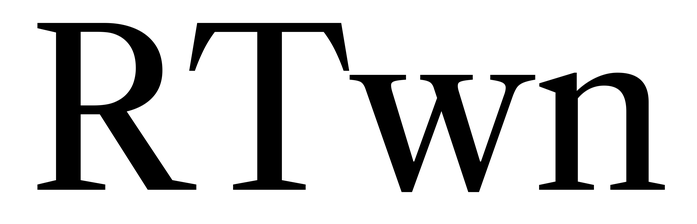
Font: LibreCaslonText_Regular